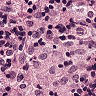
Metastatic tissue present: no